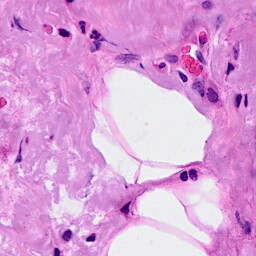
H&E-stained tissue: Breast